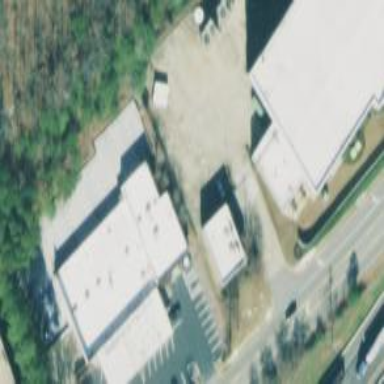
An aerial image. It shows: Office building with flat roof.